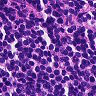
Metastatic tissue present: no